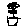
Label: flower